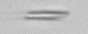
Label: fiber